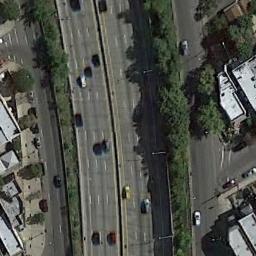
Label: freeway